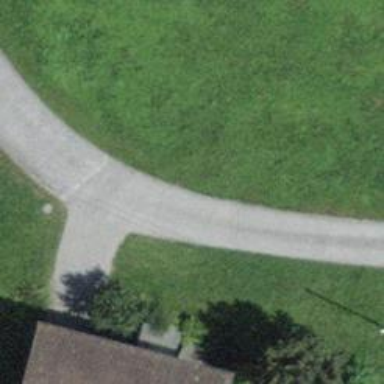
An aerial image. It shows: Unclassified road with concrete surface.